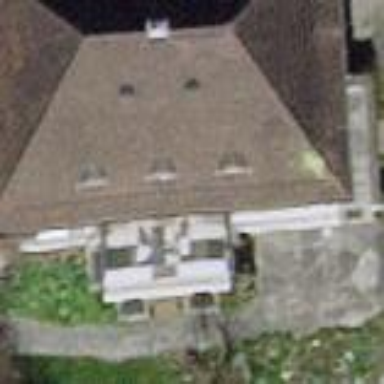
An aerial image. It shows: Detached building with tile roof.